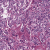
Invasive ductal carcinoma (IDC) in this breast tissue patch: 1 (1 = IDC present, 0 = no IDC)